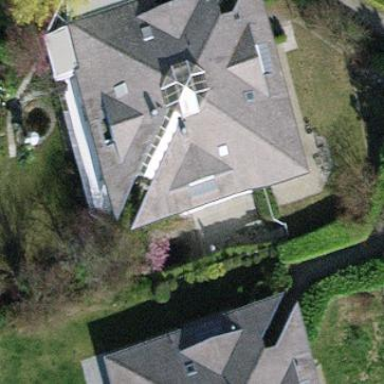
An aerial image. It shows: Semi-detached house.